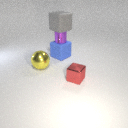
small red metal cube in front of large blue rubber cube